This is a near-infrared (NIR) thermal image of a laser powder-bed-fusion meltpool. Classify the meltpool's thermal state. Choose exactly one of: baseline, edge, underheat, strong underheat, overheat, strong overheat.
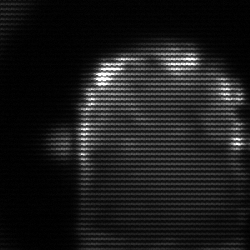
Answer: baseline